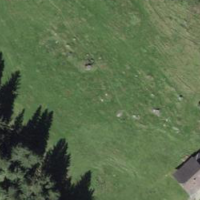
EUNIS habitat code: 23
Species observed at this site:
Sedum album
Climacium dendroides